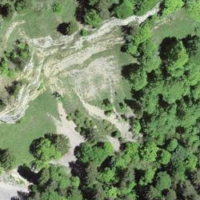
EUNIS habitat code: 24
Species observed at this site:
Campanula glomerata